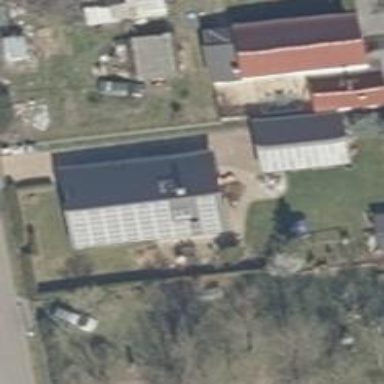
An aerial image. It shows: Solar power generator utilizing photovoltaic technology with solar photovoltaic panels.